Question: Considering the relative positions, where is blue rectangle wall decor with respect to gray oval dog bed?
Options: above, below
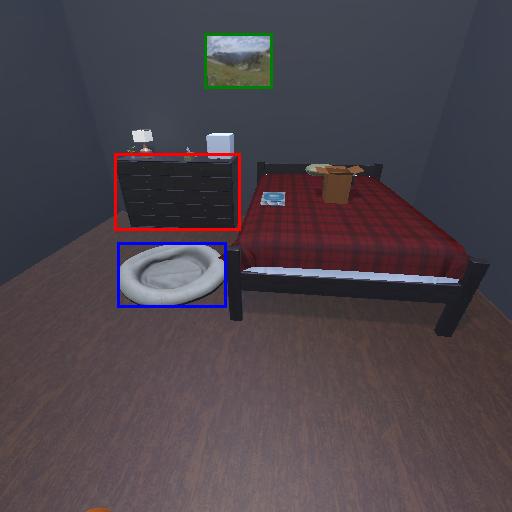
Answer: above